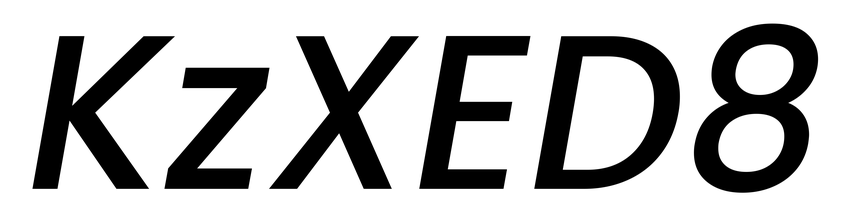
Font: Poppins-MediumItalic